Question: I have developed a visual studio extension and I have a custom button that I want to style using PNG images, but the image files/resource files wont show while in action and the button is blank.

I have a custom button template.
'''
<Style x:Key="openFilebtn" TargetType="{x:Type Button}">
<Setter Property="Template">
<Setter.Value>
<ControlTemplate TargetType="{x:Type Button}">
<Grid Name="bgGrid">
<Image Name="btn_bg" Source="/vsPlayer;component/Resources/open.png"/>
</Grid>
<ControlTemplate.Triggers>
<Trigger Property="IsDefaulted" Value="True">
<Setter Property="Source" TargetName="btn_bg" Value="/vsPlayer;component/Resources/open.png"/>
</Trigger>
<Trigger Property="IsMouseOver" Value="True">
<Setter Property="Source" TargetName="btn_bg" Value="/vsPlayer;component/Resources/open_hover.png"/>
</Trigger>
<Trigger Property="IsPressed" Value="True">
<Setter Property="Source" TargetName="btn_bg" Value="/vsPlayer;component/Resources/open.png"/>
</Trigger>
<Trigger Property="IsEnabled" Value="False">
<Setter Property="Source" TargetName="btn_bg" Value="/vsPlayer;component/Resources/open.png"/>
<Setter Property="Opacity" TargetName="btn_bg" Value="0.5"/>
</Trigger>
</ControlTemplate.Triggers>
</ControlTemplate>
</Setter.Value>
</Setter>
</Style>
'''
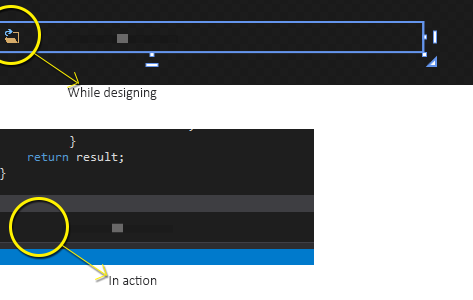
Answer: So like I was saying, always make sure you have your build action property set correctly on assets like images you're including in the build. In your case, setting it to Resource does the trick.
Glad you got your remedy, cheers!